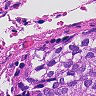
Metastatic tissue present: yes